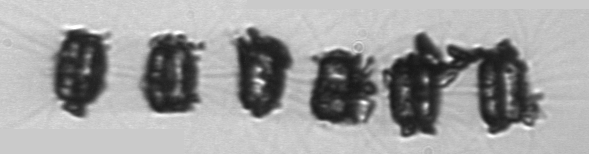
Label: Thalassiosira_TAG_external_detritus